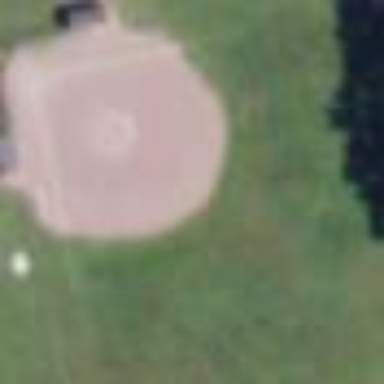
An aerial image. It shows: Baseball pitch for leisure land activities.